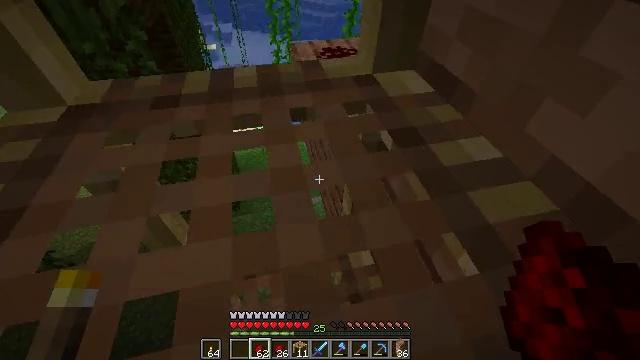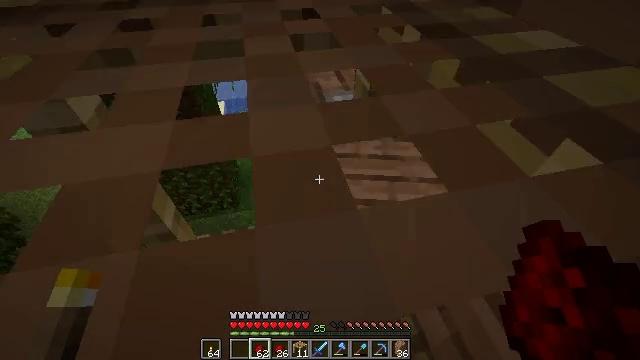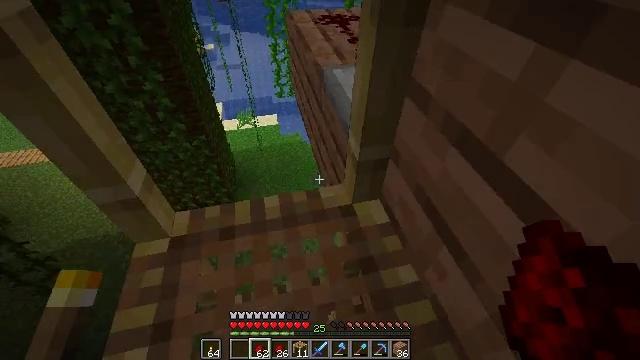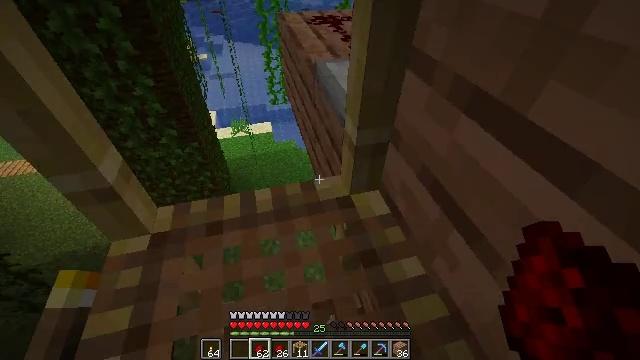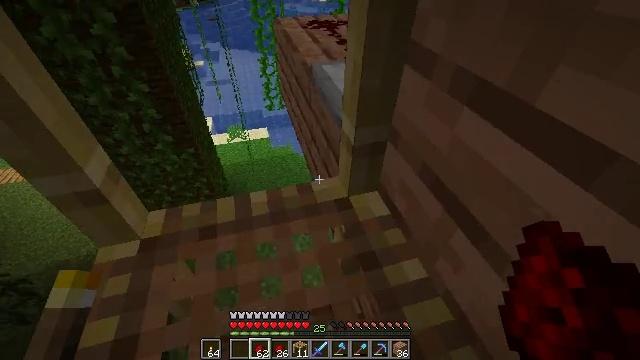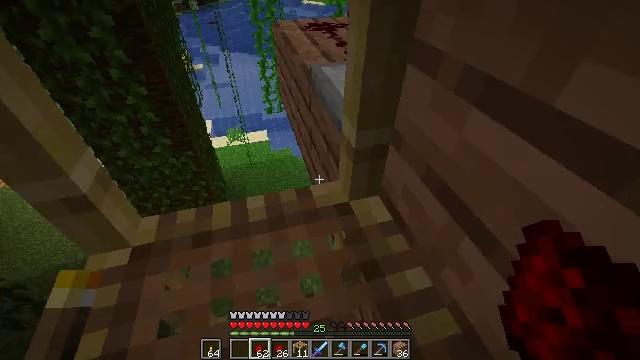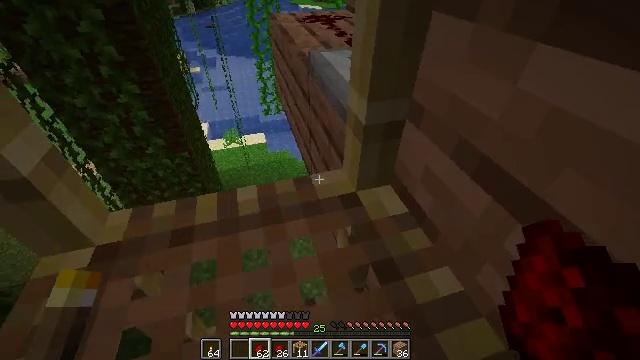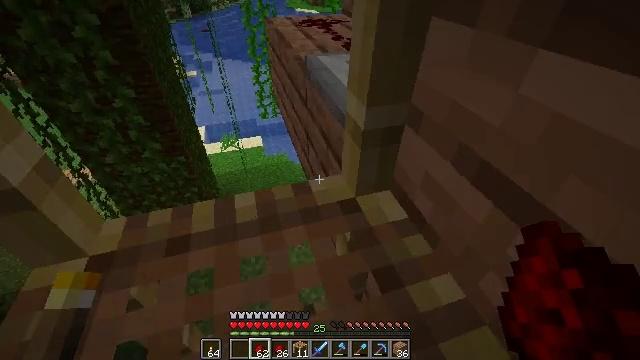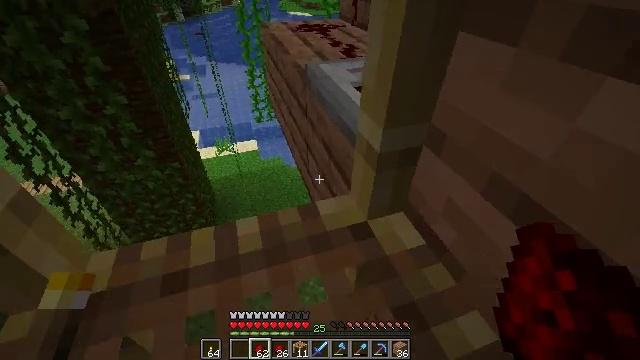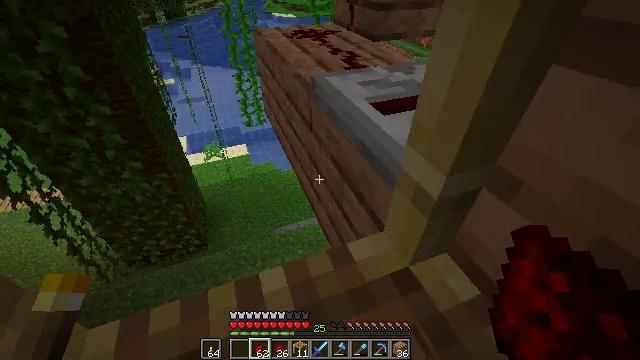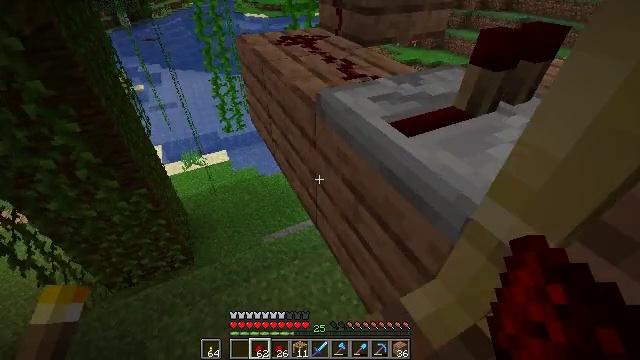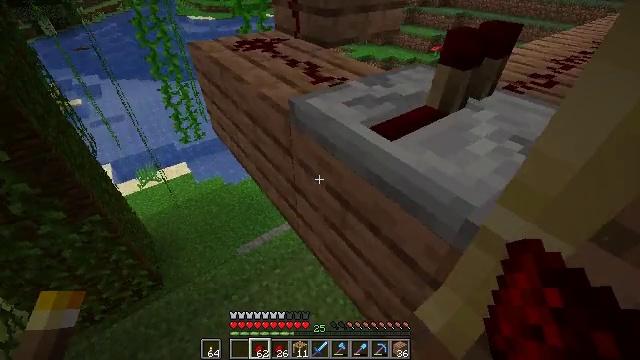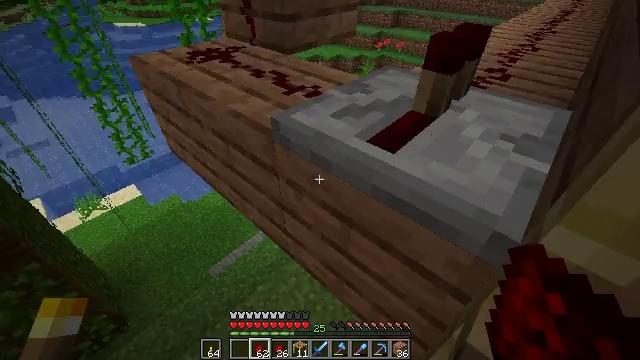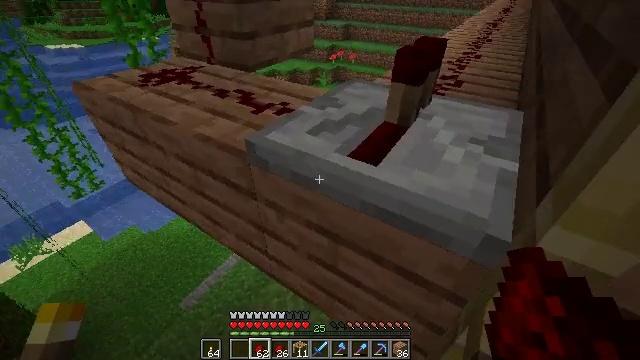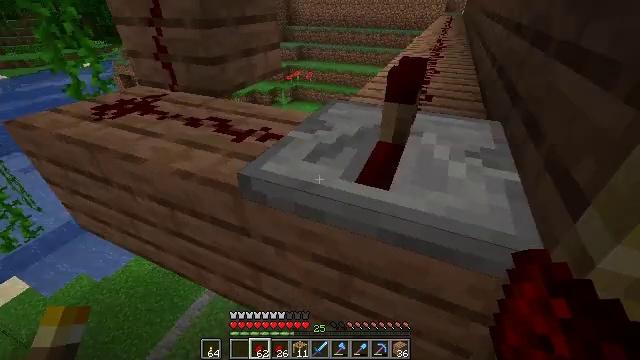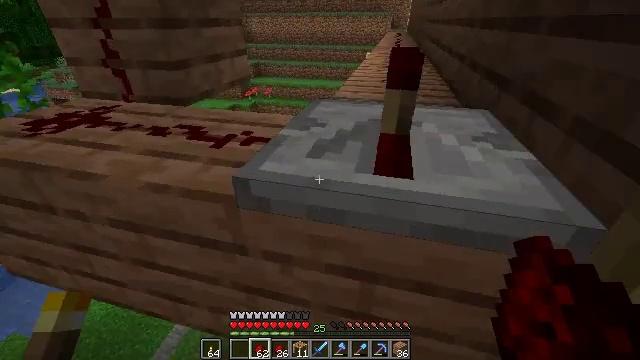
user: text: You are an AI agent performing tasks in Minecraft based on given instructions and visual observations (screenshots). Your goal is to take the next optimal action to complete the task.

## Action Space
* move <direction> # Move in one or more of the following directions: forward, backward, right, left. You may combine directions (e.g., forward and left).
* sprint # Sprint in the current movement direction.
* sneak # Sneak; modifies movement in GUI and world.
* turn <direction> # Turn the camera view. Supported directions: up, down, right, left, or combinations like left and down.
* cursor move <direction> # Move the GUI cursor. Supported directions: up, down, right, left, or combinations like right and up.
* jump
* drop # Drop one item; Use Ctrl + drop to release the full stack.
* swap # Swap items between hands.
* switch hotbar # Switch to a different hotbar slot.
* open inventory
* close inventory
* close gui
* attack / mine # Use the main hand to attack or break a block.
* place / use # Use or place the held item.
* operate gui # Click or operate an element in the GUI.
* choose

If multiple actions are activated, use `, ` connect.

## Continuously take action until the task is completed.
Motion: motion action
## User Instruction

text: Collect the repeater into your inventory.
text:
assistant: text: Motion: sneak
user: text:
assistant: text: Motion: sneak
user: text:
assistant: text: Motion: turn right and up
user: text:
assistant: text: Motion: move forward, turn up
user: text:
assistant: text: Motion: move forward
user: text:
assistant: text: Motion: move forward and move left
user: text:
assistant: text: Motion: move forward and move left
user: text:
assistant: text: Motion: move forward and move left, turn right
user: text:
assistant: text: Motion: move forward and move left, turn right
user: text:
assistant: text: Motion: move forward and move left, turn right
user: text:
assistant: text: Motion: move forward and move left, turn right
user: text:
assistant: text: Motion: move forward and move left, turn right
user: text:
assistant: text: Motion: move forward and move left, turn right and up
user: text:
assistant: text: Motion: move forward and move left, turn right and up
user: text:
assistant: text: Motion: move forward and move left, turn right and up
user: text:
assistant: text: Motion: move forward, turn right and up
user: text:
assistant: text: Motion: turn right and up
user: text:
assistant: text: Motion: turn right
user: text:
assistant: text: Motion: turn right
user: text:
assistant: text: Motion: no_op
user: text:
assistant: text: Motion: no_op
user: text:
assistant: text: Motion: no_op
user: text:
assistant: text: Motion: no_op
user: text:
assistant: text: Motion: turn left
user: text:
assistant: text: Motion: turn left
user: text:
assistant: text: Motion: turn left
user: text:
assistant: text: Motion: turn left
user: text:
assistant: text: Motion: turn up
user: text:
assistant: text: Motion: move forward, turn left and up
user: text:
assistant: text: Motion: move forward, turn left and up